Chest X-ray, PA view. Patient: 72 years old, sex F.
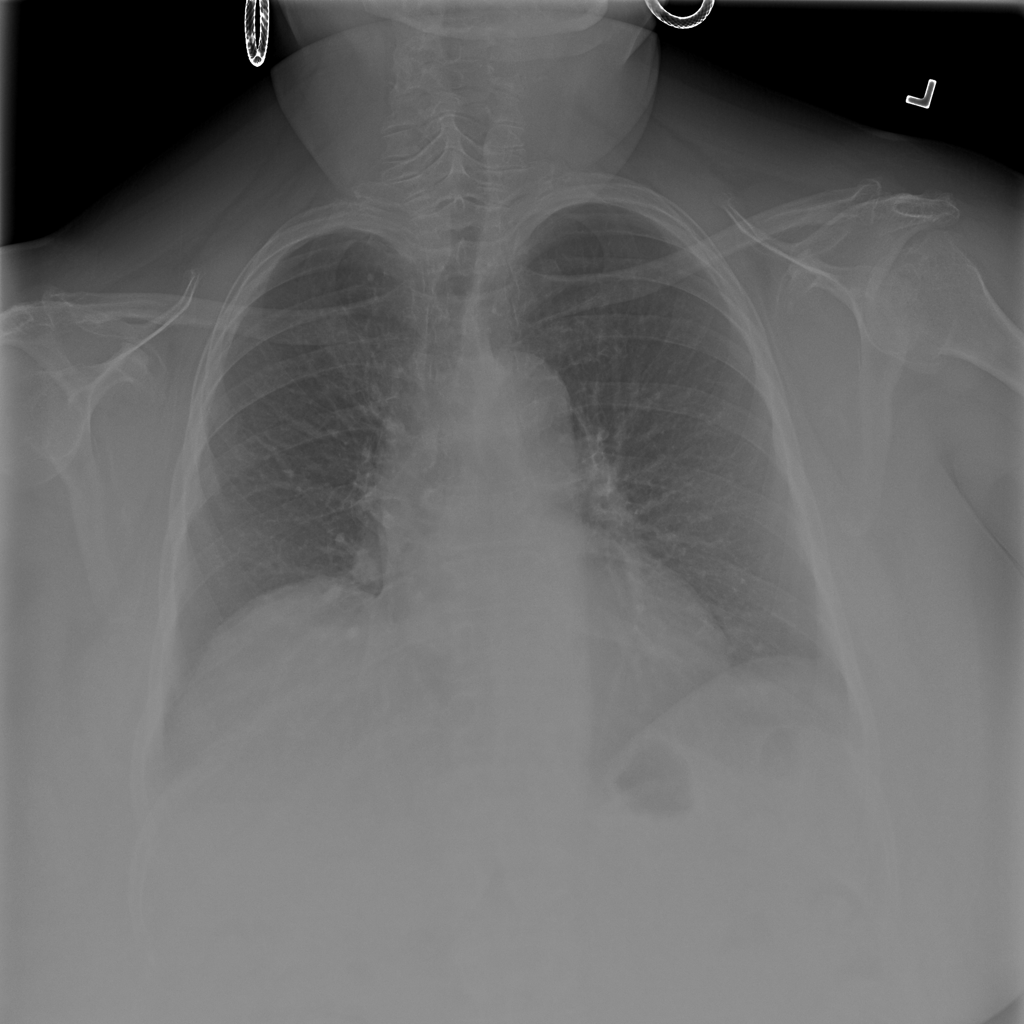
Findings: No Finding